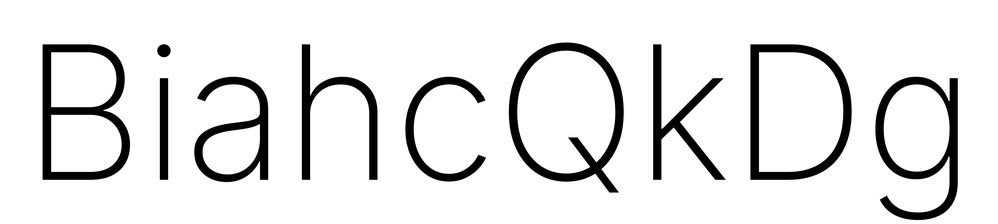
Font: Inter_ExtraLight